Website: ulta-beauty
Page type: billing-address
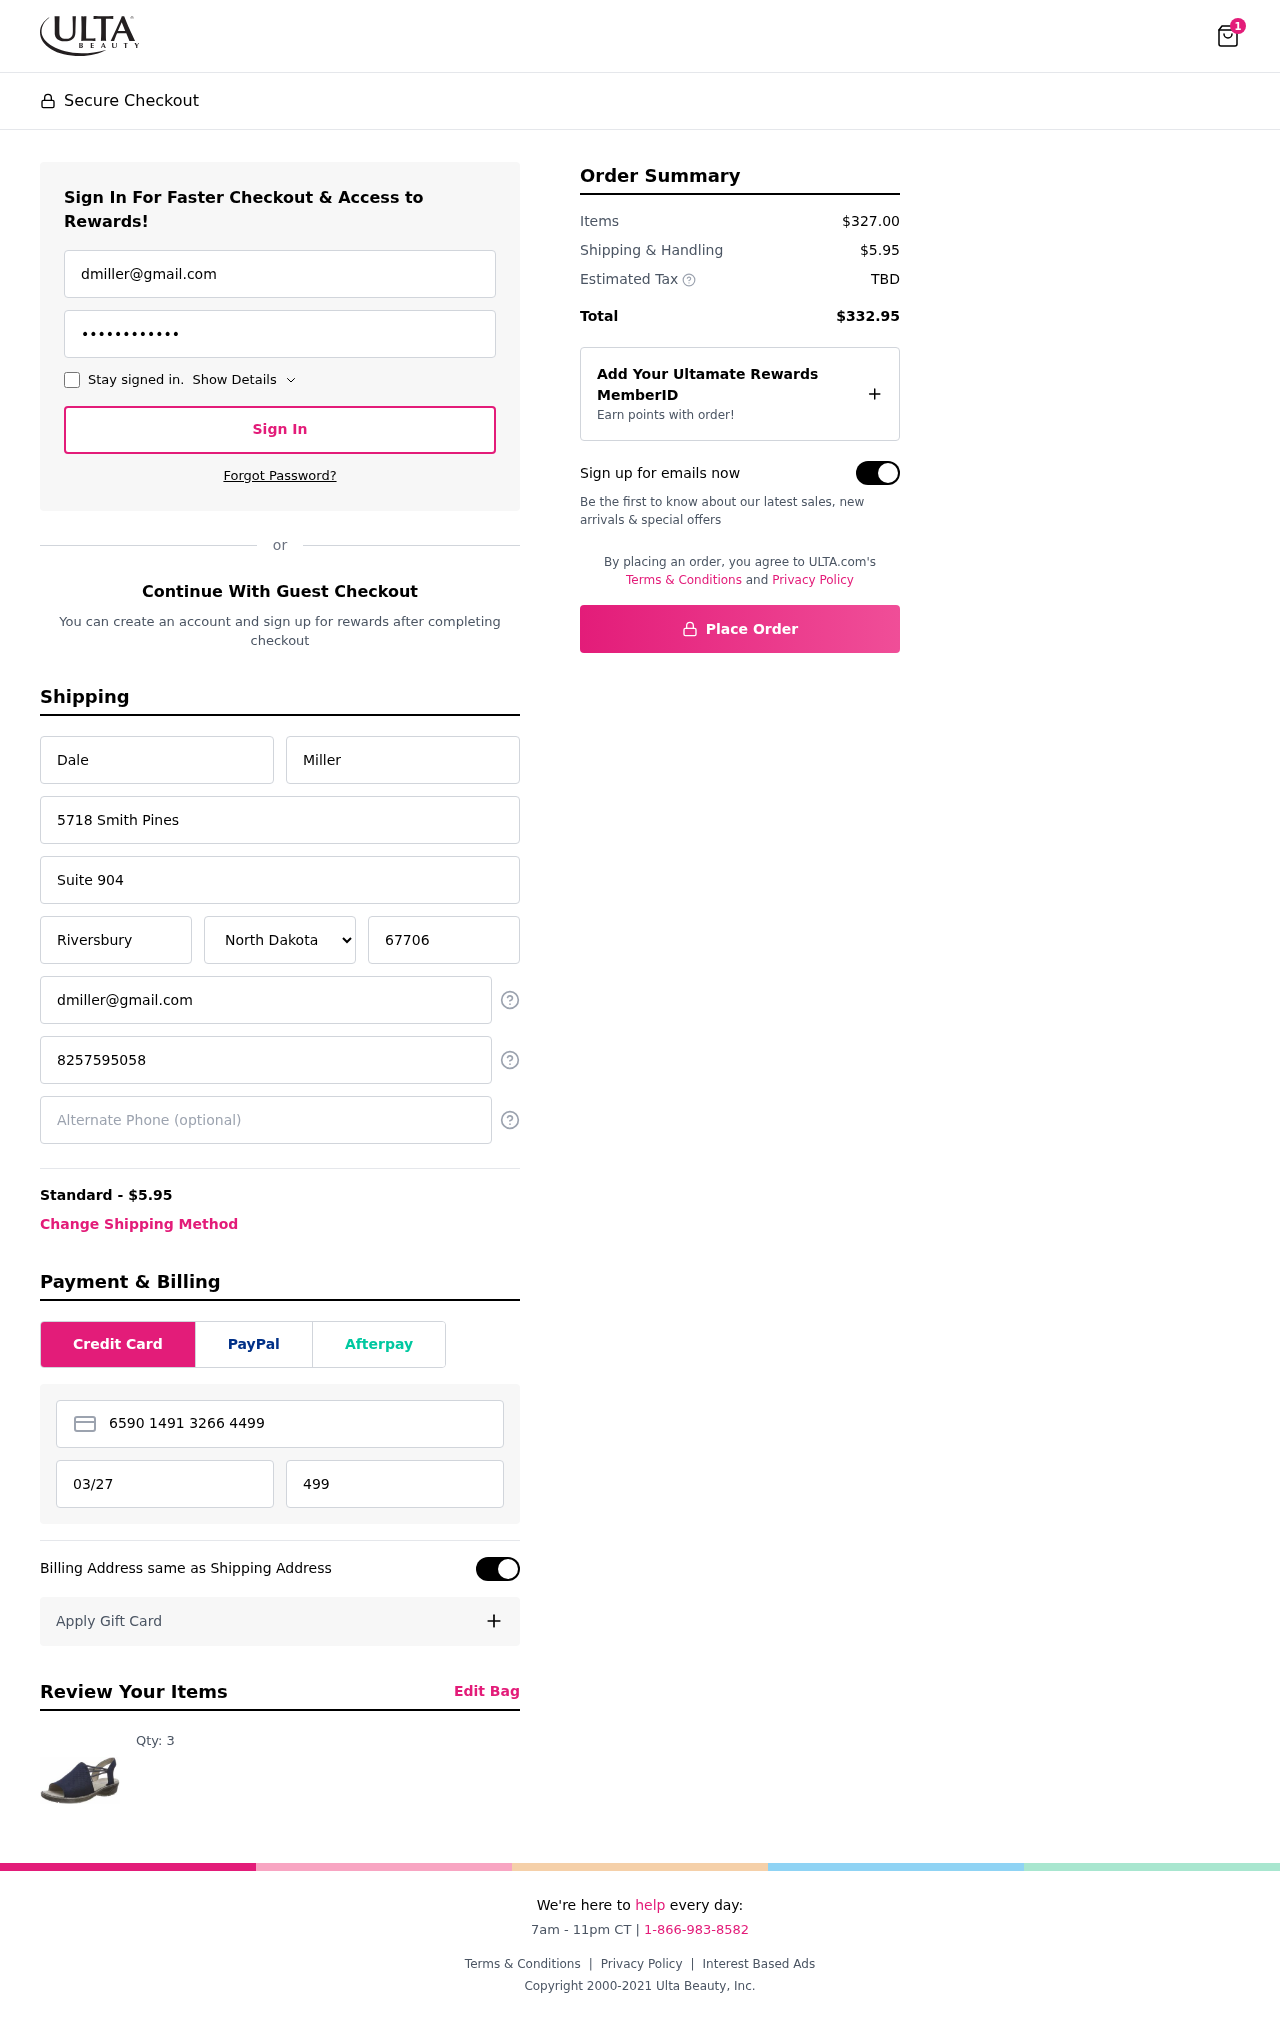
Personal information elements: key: PII_STATE
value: North Dakota
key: PII_EMAIL
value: dmiller@gmail.com
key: PII_FIRSTNAME
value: Dale
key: PII_LASTNAME
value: Miller
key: PII_STREET
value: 5718 Smith Pines
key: PII_STREET2
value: Suite 904
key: PII_CITY
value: Riversbury
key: PII_POSTCODE
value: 67706
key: PII_PHONE
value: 8257595058
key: PII_CARD_NUMBER
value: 6590 1491 3266 4499
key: PII_CARD_EXPIRY
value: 03/27
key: PII_CARD_CVV
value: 499
Product elements: key: PRODUCT1_QUANTITY
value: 3
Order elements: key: ORDER_NUM_ITEMS
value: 1
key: ORDER_SHIPPING_COST
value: $5.95
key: ORDER_SUBTOTAL
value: $327.00
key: ORDER_TOTAL
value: $332.95